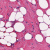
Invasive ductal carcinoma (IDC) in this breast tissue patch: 0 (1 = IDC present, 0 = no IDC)